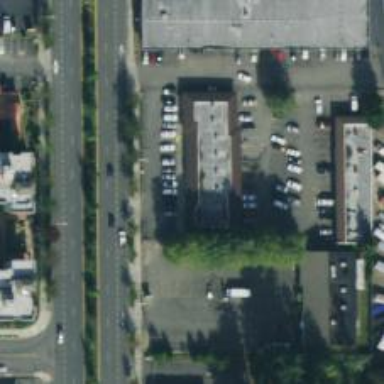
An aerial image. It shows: Car rental service.